【题型】解答题　【知识点】立体几何　【难度】hard
如图 1，斜三棱柱 $ABC - A_1B_1C_1$ 中，$AC = BC$，$D$ 为 $AB$ 的中点，$D_1$ 为 $A_1B_1$ 的中点，平面 $ABC \perp$ 平面 $ABB_1A_1$.

\qquad

(1) 求证：直线 $A_1D \parallel$ 平面 $BC_1D_1$；

(2) 设直线 $AB_1$ 与直线 $BD_1$ 的交点为点 $E$，若三角形 $ABC$ 是等边三角形且边长为 $2$，侧棱 $AA_1 = \frac{\sqrt{7}}{2}$，且异面直线 $BC_1$ 与 $AB_1$ 互相垂直，求异面直线 $A_1D$ 与 $BC_1$ 所成角的正切值；

(3) 若 $AB = 2$，$AC = BC = \sqrt{2}$，$\tan \angle A_1AB = \frac{\sqrt{2}}{2}$，若斜三棱柱 $ABC - A_1B_1C_1$ 内存在两个半径相等的球，这两个球相切且每个球都与三棱柱的三个侧面及一个底面相切. 求三棱柱 $ABC - A_1B_1C_1$ 的高.

（参考定理：如图 2，直线 $AO$ 是平面 $\alpha$ 的斜线，$AQ$ 是 $AO$ 在平面 $\alpha$ 内的射影，直线 $AP$ 在平面 $\alpha$ 内. 设 $\angle OAP = \theta$，$\angle OAQ = \theta_1$，$\angle QAP = \theta_2$，有 $\cos\theta = \cos\theta_1 \cdot \cos\theta_2$）
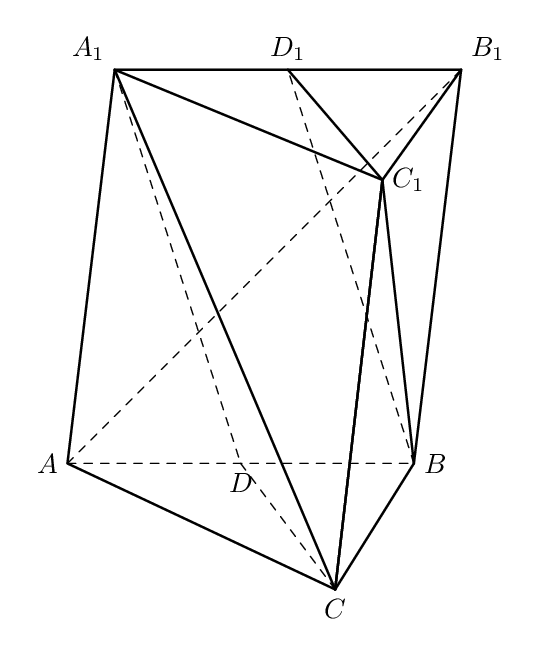
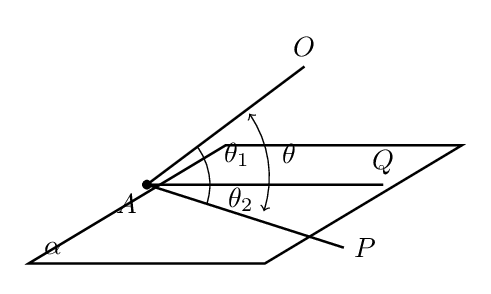
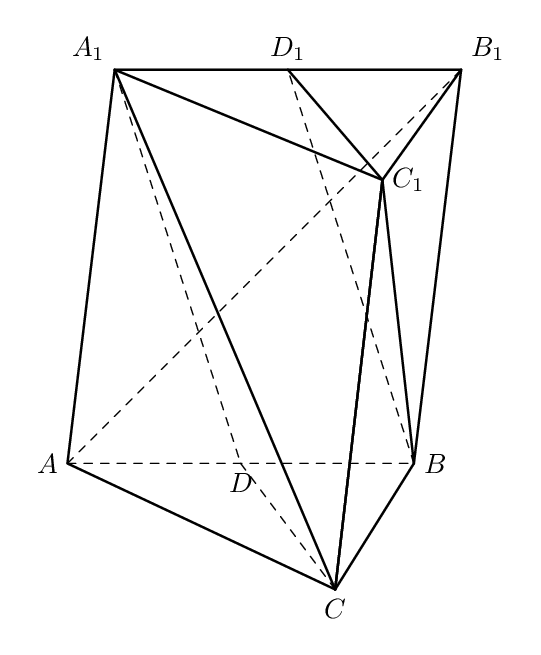
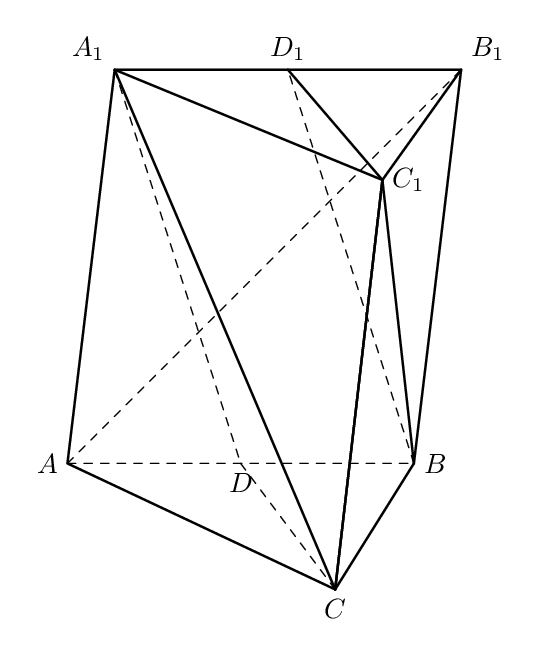
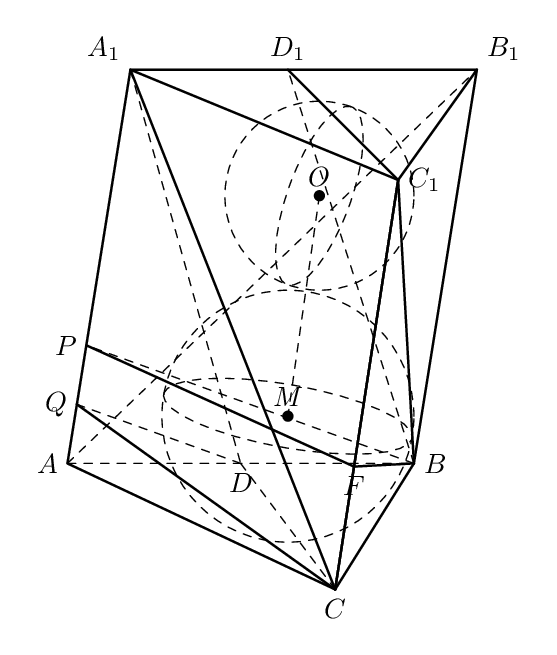
【解答】
【答案】 (1) 证明见解析
(2) $\arctan \frac{2\sqrt{3}}{3}$
(3) $\frac{2\sqrt{3}+6}{9}$

【分析】 (1) 证明出四边形 $A_1D_1BD$ 为平行四边形，得到 $A_1D \parallel BD_1$，再证明线面平行；
(2) 先证明出 $E$ 为三等分点，然后运用余弦定理求出 $AB_1$，即可得异面直线所成角；
(3) 因为在三棱柱 $ABC - A_1B_1C_1$ 内放置两个半径相等的球，使这两个球相切，且每个球都与三棱柱的三个侧面及一个底面相切，故小球的半径即为三棱柱直截面的内切圆的半径，利用等边三角形性质得到内切圆半径，再证明两球心连线平行于侧棱，从而利用线面角大小是已知的来求出三棱柱的高.

【详解】 (1)

斜三棱柱 $ABC - A_1B_1C_1$ 中，$D_1$ 为 $A_1B_1$ 的中点，$D$ 为 $AB$ 的中点，
所以 $A_1D_1 = \frac{1}{2}A_1B_1 = \frac{1}{2}AB = BD$，且 $A_1D_1 \parallel BD$，
所以四边形 $A_1D_1BD$ 为平行四边形，即 $A_1D \parallel BD_1$，
又因为 $BD_1 \subset$ 平面 $BC_1D_1$，$A_1D \not\subset$ 平面 $BC_1D_1$，所以 $A_1D \parallel$ 平面 $BC_1D_1$.

(2)

因为 $AC = BC$，$D$ 为 $AB$ 的中点，所以 $CD \perp AB$，
因为平面 $ABC \perp$ 平面 $ABB_1A_1$，平面 $ABC \cap$ 平面 $ABB_1A_1 = AB$，$CD \subset$ 平面 $ABC$，
所以 $CD \perp$ 平面 $ABB_1A_1$，又因为 $CD \parallel C_1D_1$，所以 $C_1D_1 \perp$ 平面 $ABB_1A_1$，
又因为 $AB_1 \subset$ 平面 $ABB_1A_1$，所以 $C_1D_1 \perp AB_1$，
又因为 $BC_1$ 与 $AB_1$ 互相垂直，$BC_1 \cap C_1D_1 = C_1, BC_1, C_1D_1 \subset$ 面 $BC_1D_1$，
所以 $AB_1 \perp$ 面 $BC_1D_1$，又因为 $BD_1 \subset$ 面 $BC_1D_1$，所以 $AB_1 \perp BD_1$，
即 $\triangle B_1D_1E$ 为直角三角形，
在 $\square ABB_1A_1$ 中，$D, D_1$ 为中点，$A_1D \parallel BD_1$，所以 $E$ 为 $AB_1$ 的三等分点，
设 $B_1E = t$，由 $A_1B_1 = AB = 2$，结合余弦定理可得：
$\cos \angle A_1B_1A = \frac{B_1E}{B_1D_1} = \frac{AB_1^2 + A_1B_1^2 - AA_1^2}{2AB_1 \cdot A_1B_1} \Rightarrow \frac{t}{1} = \frac{(3t)^2 + 2^2 - \left(\frac{\sqrt{7}}{2}\right)^2}{2 \times 3t \times 2}$，
解得：$t = \frac{\sqrt{3}}{2}$，所以 $\cos \angle A_1B_1A = \frac{\sqrt{3}}{2}$，因为 $\angle A_1B_1A \in (0, \pi)$，所以 $\angle A_1B_1A = \frac{\pi}{6}$，
故 $D_1E = B_1D_1 \sin \angle A_1B_1A = 1 \times \frac{1}{2} = \frac{1}{2}$，
又 $\because A_1B_1 \parallel AB$，$\therefore \frac{D_1E}{EB} = \frac{B_1D_1}{AB} = \frac{1}{2}$，$\therefore BD_1 = 3D_1E = \frac{3}{2}$.
又 $\because C_1D_1 \perp$ 平面 $ABB_1A_1$，$BD_1 \subset$ 平面 $ABB_1A_1$，
$\therefore C_1D_1 \perp BD_1$，即在直角 $\triangle BD_1C_1$ 中，$\tan \angle D_1BC_1 = \frac{C_1D_1}{BD_1} = \frac{\sqrt{3}}{\frac{3}{2}} = \frac{2\sqrt{3}}{3}$.
因为 $A_1D \parallel BD_1$，所以 $A_1D$ 与 $BC_1$ 所成的角为 $\angle D_1BC_1 = \arctan \frac{2\sqrt{3}}{3}$.

(3)

过 $B$ 作 $BP \perp AA_1$ 于 $P$，过 $P$ 作 $FP \perp CC_1$ 于 $F$，连 $BF$
$\therefore \triangle BPF$ 为直截面，则小球半径为 $\triangle BPF$ 的内切圆半径
因为 $AB = 2, AC = BC = \sqrt{2}$，所以 $AC^2 + BC^2 = AB^2$，
故 $AC \perp BC$，则 $CD = \frac{1}{2}AB = 1$
由 $\tan \angle A_1AB = \frac{\sqrt{2}}{2}$，可设 $BP = \sqrt{2}t$，所以 $AP = 2t$，由 $BP^2 + AP^2 = AB^2 = 4$，
解得 $t = \frac{\sqrt{6}}{3}$，所以 $BP = \frac{2\sqrt{3}}{3}, AP = \frac{2\sqrt{6}}{3}$；
因为 $\tan \angle A_1AB = \frac{\sqrt{2}}{2}$，所以 $\cos \angle A_1AB = \frac{\sqrt{6}}{3}$，
因为 $AB = 2, AC = BC = \sqrt{2}$，所以 $\angle BAC = \frac{\pi}{4}$，
由最小角定理 $\cos \angle A_1AC = \cos \angle A_1AB \cos \angle BAC = \frac{\sqrt{6}}{3} \times \frac{\sqrt{2}}{2} = \frac{\sqrt{3}}{3}$，
所以 $\sin \angle A_1AC = \sqrt{1 - \left(\frac{1}{\sqrt{3}}\right)^2} = \frac{\sqrt{6}}{3}$，即 $PF = AC \sin \angle A_1AC = \sqrt{2} \times \frac{\sqrt{6}}{3} = \frac{2\sqrt{3}}{3}$，
由 $CD \perp$ 面 $ABB_1A_1$，$AA_1 \subset$ 面 $ABB_1A_1$，所以 $CD \perp AA_1$，
作 $DQ \perp AA_1$，连接 $CQ$，又因为 $DQ \cap CD = D, DQ, CD \subset$ 平面 $QCD$，
所以 $AA_1 \perp$ 平面 $QCD$，又因为 $CQ \subset$ 平面 $QCD$，所以 $AA_1 \perp CQ$，
即 $\angle CQD$ 是二面角 $C - AA_1 - B$ 的一个平面角，
因为 $\tan \angle A_1AB = \frac{\sqrt{2}}{2}$，所以可得 $\sin \angle A_1AB = \frac{\sqrt{2}}{\sqrt{6}} = \frac{\sqrt{3}}{3}$，
又因为 $AD = \frac{1}{2}AB = 1$，所以可得 $QD = AD \sin \angle A_1AB = \frac{\sqrt{3}}{3}$，
又因为 $CD = \frac{1}{2}AB = 1$，所以 $\tan \angle CQD = \frac{CD}{QD} = \frac{1}{\frac{\sqrt{3}}{3}} = \sqrt{3}$，
因为 $\angle CQD \in (0, \pi)$，所以 $\angle CQD = \frac{\pi}{3}$，
又因为 $\angle BPF$ 也是二面角 $C - AA_1 - B$ 的一个平面角，所以 $\angle BPF = \angle CQD = \frac{\pi}{3}$，
又因为 $PF = BP = \frac{2\sqrt{3}}{3}$，所以三角形 $PFB$ 是等边三角形，且边长为 $\frac{2\sqrt{3}}{3}$，
根据边长为 $\frac{2\sqrt{3}}{3}$ 的等边三角形的高为 $\frac{2\sqrt{3}}{3} \times \frac{\sqrt{3}}{2} = 1$，
而等边三角形内切圆的圆心为高线的三等分点，所以内切圆半径：$r = \frac{1}{3}$，
因为球 $O, M$ 到三个平面的距离都相等，
所以 $OM \parallel$ 平面 $ABB_1A_1$，$OM \parallel$ 平面 $ACC_1A_1$，
根据线面平行的性质，则必在平面 $ABB_1A_1$ 内存在直线 $l \parallel OM$，
也必在平面 $ACC_1A_1$ 存在直线 $m \parallel OM$，从而有 $l \parallel m$，
即可推出 $l \parallel$ 平面 $ACC_1A_1$，
又因为 $l \subset$ 平面 $ABB_1A_1$，平面 $ABB_1A_1 \cap$ 平面 $ACC_1A_1 = AA_1$，
所以 $l \parallel AA_1$，又因为 $l \parallel OM$，所以 $OM \parallel AA_1$，
即 $OM$ 与底面所成的线面角等于 $\angle A_1AB$，
再由 $\tan \angle A_1AB = \frac{\sqrt{2}}{2}$，可得 $\sin \angle A_1AB = \frac{\sqrt{2}}{\sqrt{6}} = \frac{\sqrt{3}}{3}$
则 $h = r + r + 2r \sin \angle A_1AB = \frac{1}{3} + \frac{1}{3} + 2 \times \frac{1}{3} \times \frac{\sqrt{3}}{3} = \frac{2\sqrt{3}+6}{9}$.

【点睛】 方法点睛：需要先作出辅助线，找到二面角的平面角，再求出各边长，求出二面角的平面角，再根据球心连线与侧棱平行，把高的问题转化为 $h = r + r + 2r \sin \angle A_1AB$，把球的半径问题又转化为直截面的内切圆半径问题，从而问题得解.